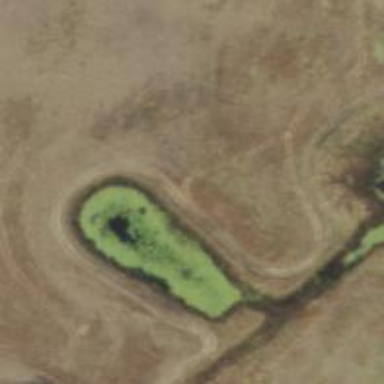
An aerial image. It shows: Marshy wetland area.